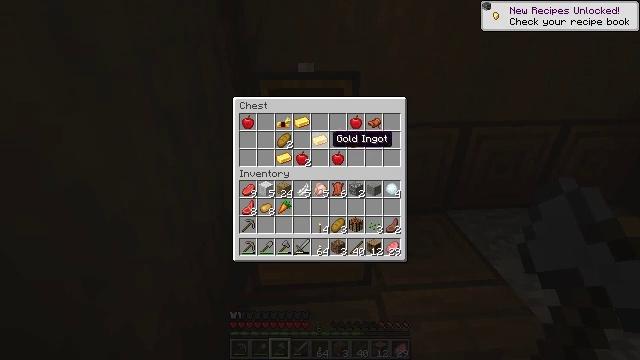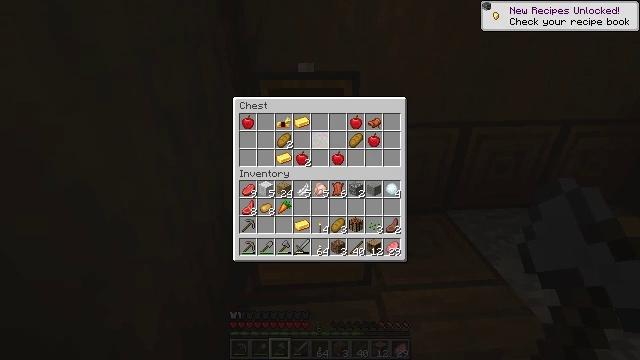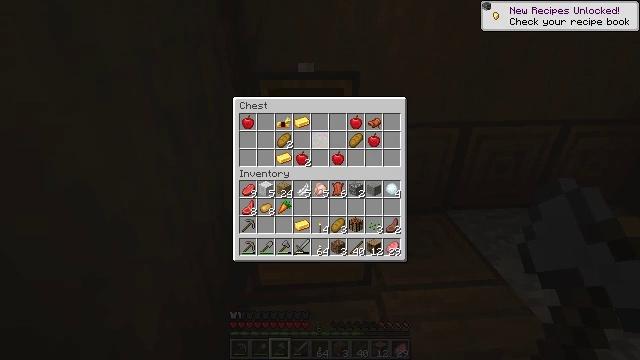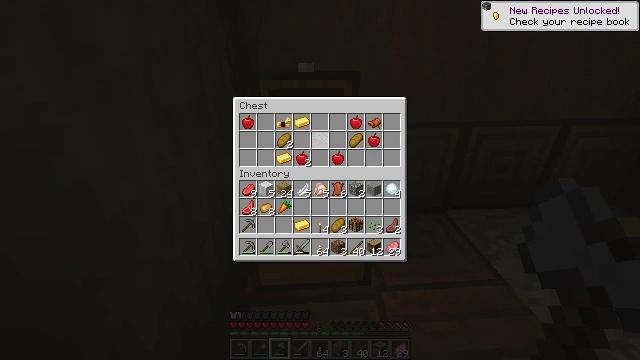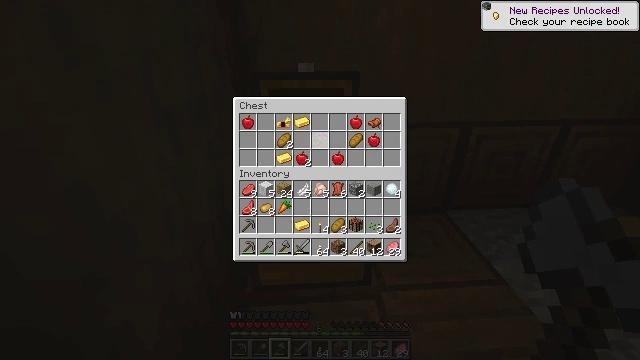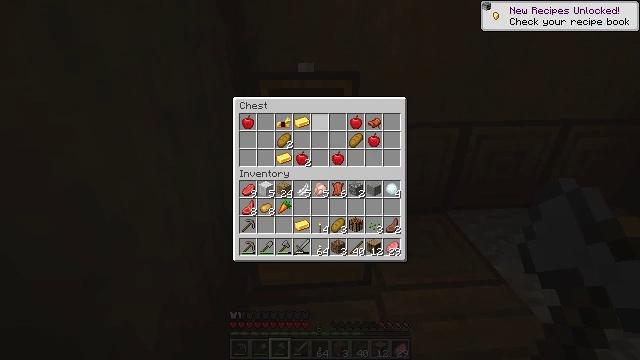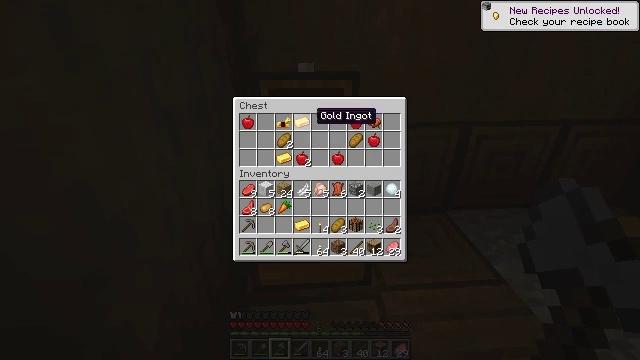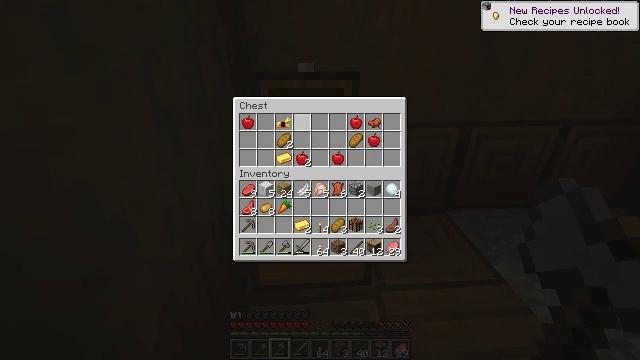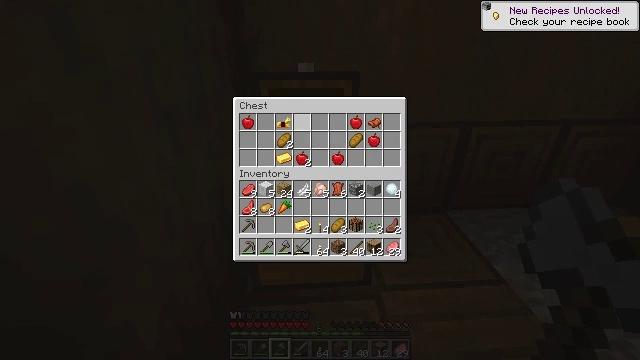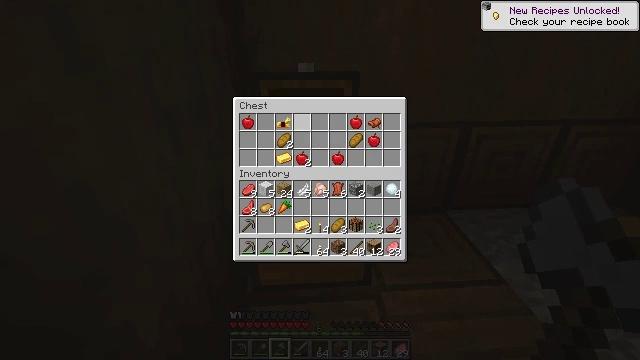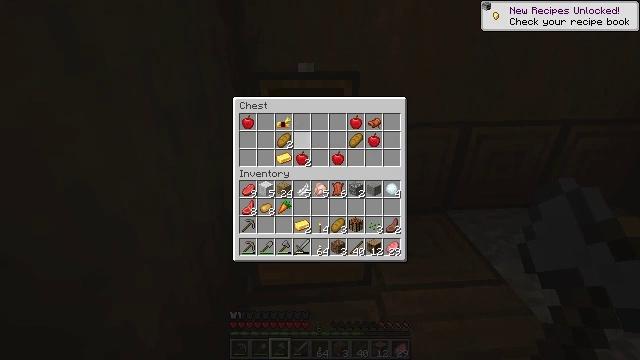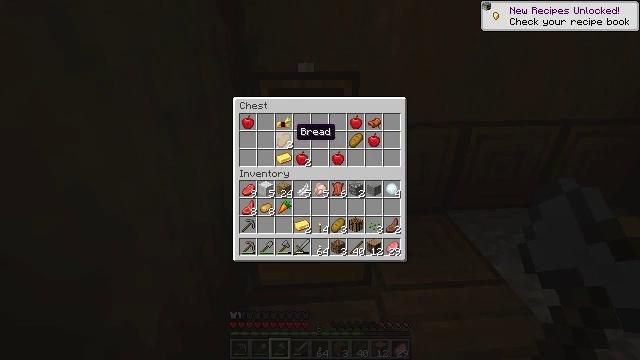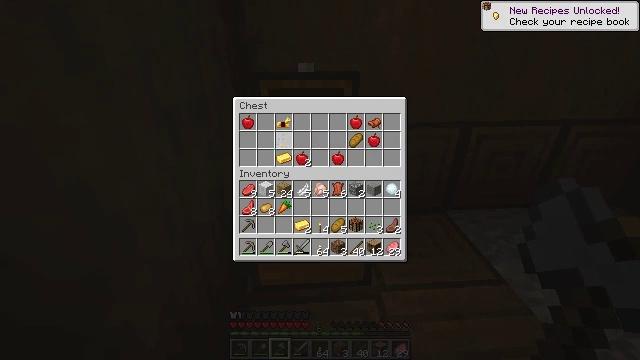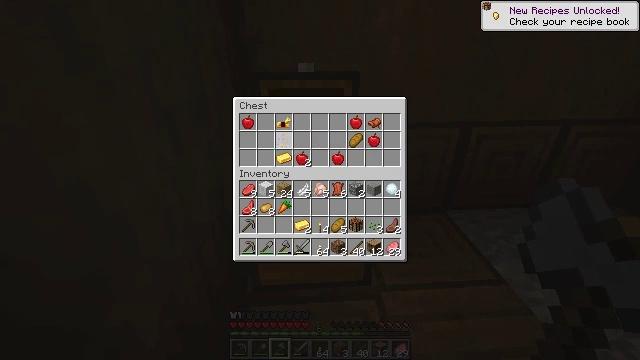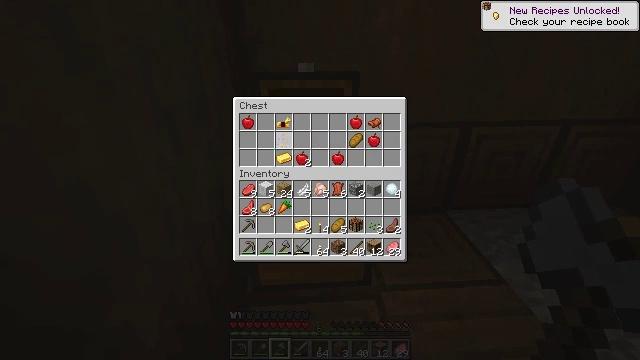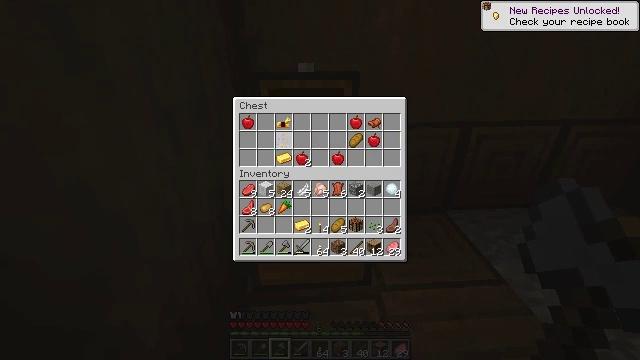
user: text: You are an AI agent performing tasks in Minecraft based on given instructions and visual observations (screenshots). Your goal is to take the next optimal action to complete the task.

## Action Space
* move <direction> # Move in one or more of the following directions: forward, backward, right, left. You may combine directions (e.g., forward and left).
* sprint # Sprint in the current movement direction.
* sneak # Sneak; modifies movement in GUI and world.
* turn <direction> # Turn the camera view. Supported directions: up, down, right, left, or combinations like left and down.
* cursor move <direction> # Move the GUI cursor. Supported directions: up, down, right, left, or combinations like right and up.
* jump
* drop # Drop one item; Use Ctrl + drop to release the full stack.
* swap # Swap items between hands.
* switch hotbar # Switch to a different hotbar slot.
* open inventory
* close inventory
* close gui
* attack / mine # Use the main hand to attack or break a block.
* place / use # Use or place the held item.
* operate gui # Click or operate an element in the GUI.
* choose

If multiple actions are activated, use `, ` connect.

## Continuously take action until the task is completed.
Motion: motion action
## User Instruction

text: Collect potatoes from the garden.
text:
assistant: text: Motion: sneak, choose
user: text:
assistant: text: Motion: sneak, choose
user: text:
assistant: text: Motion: sneak, choose
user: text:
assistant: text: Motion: sneak, cursor move up
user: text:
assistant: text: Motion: sneak, cursor move up
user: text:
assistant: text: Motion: sneak
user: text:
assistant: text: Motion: sneak, choose
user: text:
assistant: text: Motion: sneak, choose
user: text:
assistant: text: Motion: sneak, choose
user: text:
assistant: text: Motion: sneak, cursor move left and down
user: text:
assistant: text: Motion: sneak
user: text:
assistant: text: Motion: sneak, choose
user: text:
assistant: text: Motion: sneak, choose
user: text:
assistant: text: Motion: sneak
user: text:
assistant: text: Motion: sneak
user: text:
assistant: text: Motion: sneak, cursor move down, choose
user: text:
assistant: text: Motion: sneak, choose
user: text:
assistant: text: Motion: sneak, choose
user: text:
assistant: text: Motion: sneak, cursor move right
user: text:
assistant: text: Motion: sneak, cursor move right
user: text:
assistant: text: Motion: sneak, choose
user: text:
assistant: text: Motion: sneak, choose
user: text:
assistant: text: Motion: sneak, cursor move left and up
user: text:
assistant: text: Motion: sneak, cursor move left and up
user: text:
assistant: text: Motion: sneak, choose
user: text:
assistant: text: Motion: sneak, choose
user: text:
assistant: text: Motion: sneak, choose
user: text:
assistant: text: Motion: sneak, cursor move left
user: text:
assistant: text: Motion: sneak, cursor move left
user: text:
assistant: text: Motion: sneak, cursor move left